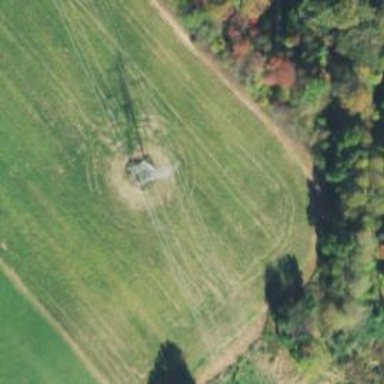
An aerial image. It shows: Lattice structure tower used for power transmission.